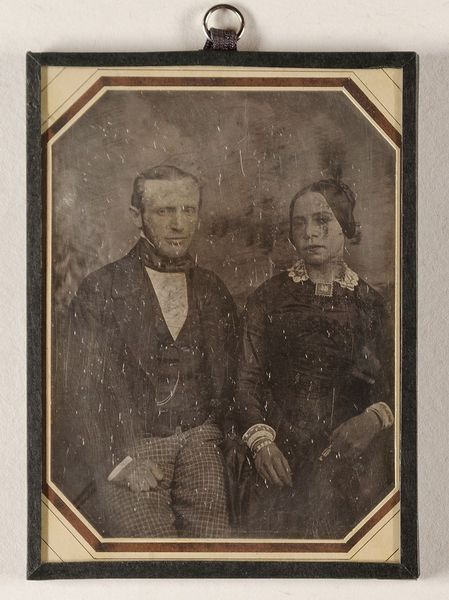
Titel: Hermann Conrad Baasch und seine Frau Charlotte, geb. Heise
Standort: Hamburg
Institution: Museum für Kunst und Gewerbe Hamburg
Schlagwörter: mann, frau, portrait, figur, paar, foto, fotografie, photographie, doppelbildnis, doppelportrait, photo, ehe, lichtbild, daguerreotypie, bildwerke, angewandte und bildende kunst, hessische systematik, porträt, porträtfotografie, porträtphotographie, hüftbild, doppelporträt, verheiratetes paar, matrimonium, ehestand